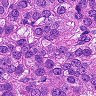
Metastatic tissue present: yes